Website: home-depot
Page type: address-validator
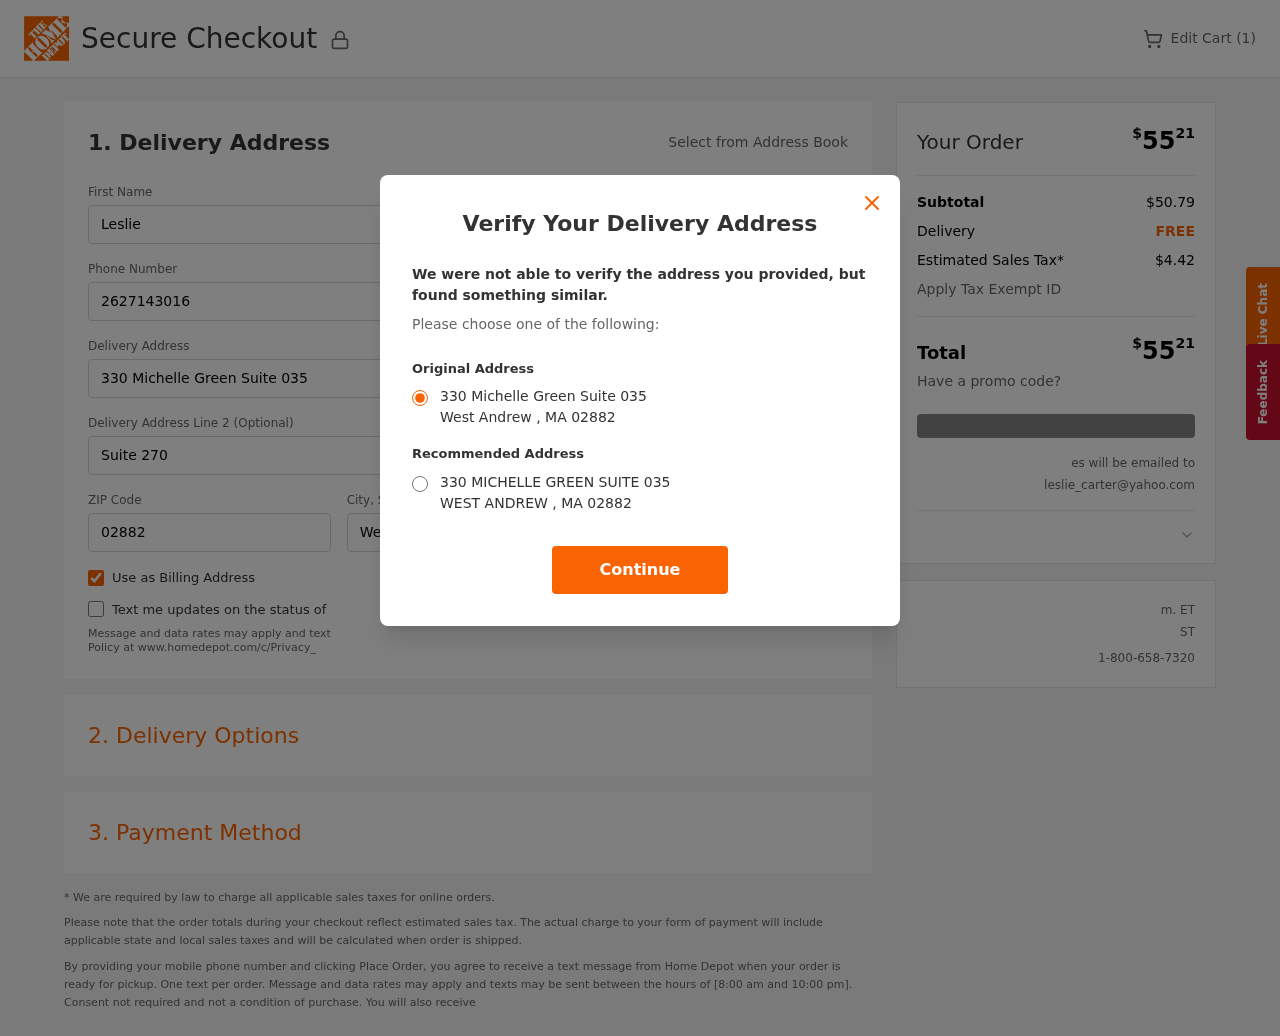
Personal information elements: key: PII_CITY
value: West Andrew
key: PII_EMAIL
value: leslie_carter@yahoo.com
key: PII_POSTCODE
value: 02882
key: PII_STATE_ABBR
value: MA
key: PII_STREET
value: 330 Michelle Green Suite 035
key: PII_FIRSTNAME
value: Leslie
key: PII_LASTNAME
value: Carter
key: PII_PHONE
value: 2627143016
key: PII_STREET2
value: Suite 270
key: PII_CITY_STATE
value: West Andrew, MA
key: PII_STREET_ALT
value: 330 MICHELLE GREEN SUITE 035
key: PII_CITY_ALT
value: WEST ANDREW
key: PII_POSTCODE_FULL
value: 02882
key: PII_POSTCODE_NUMERIC
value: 2882
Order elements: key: ORDER_NUM_ITEMS
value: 1
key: ORDER_TOTAL
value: $5521
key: ORDER_SUBTOTAL
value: $50.79
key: ORDER_SHIPPING_COST
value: FREE
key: ORDER_TAX
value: $4.42